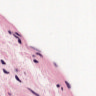
Metastatic tissue present: no